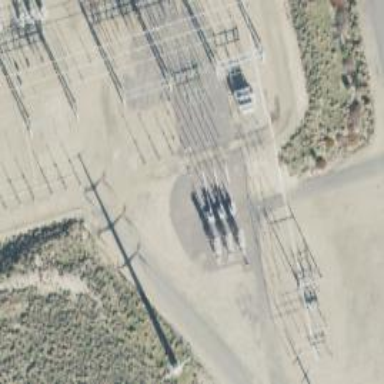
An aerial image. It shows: Switch used for power control.